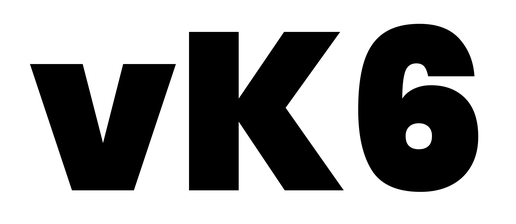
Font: Poppins-Black